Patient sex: M
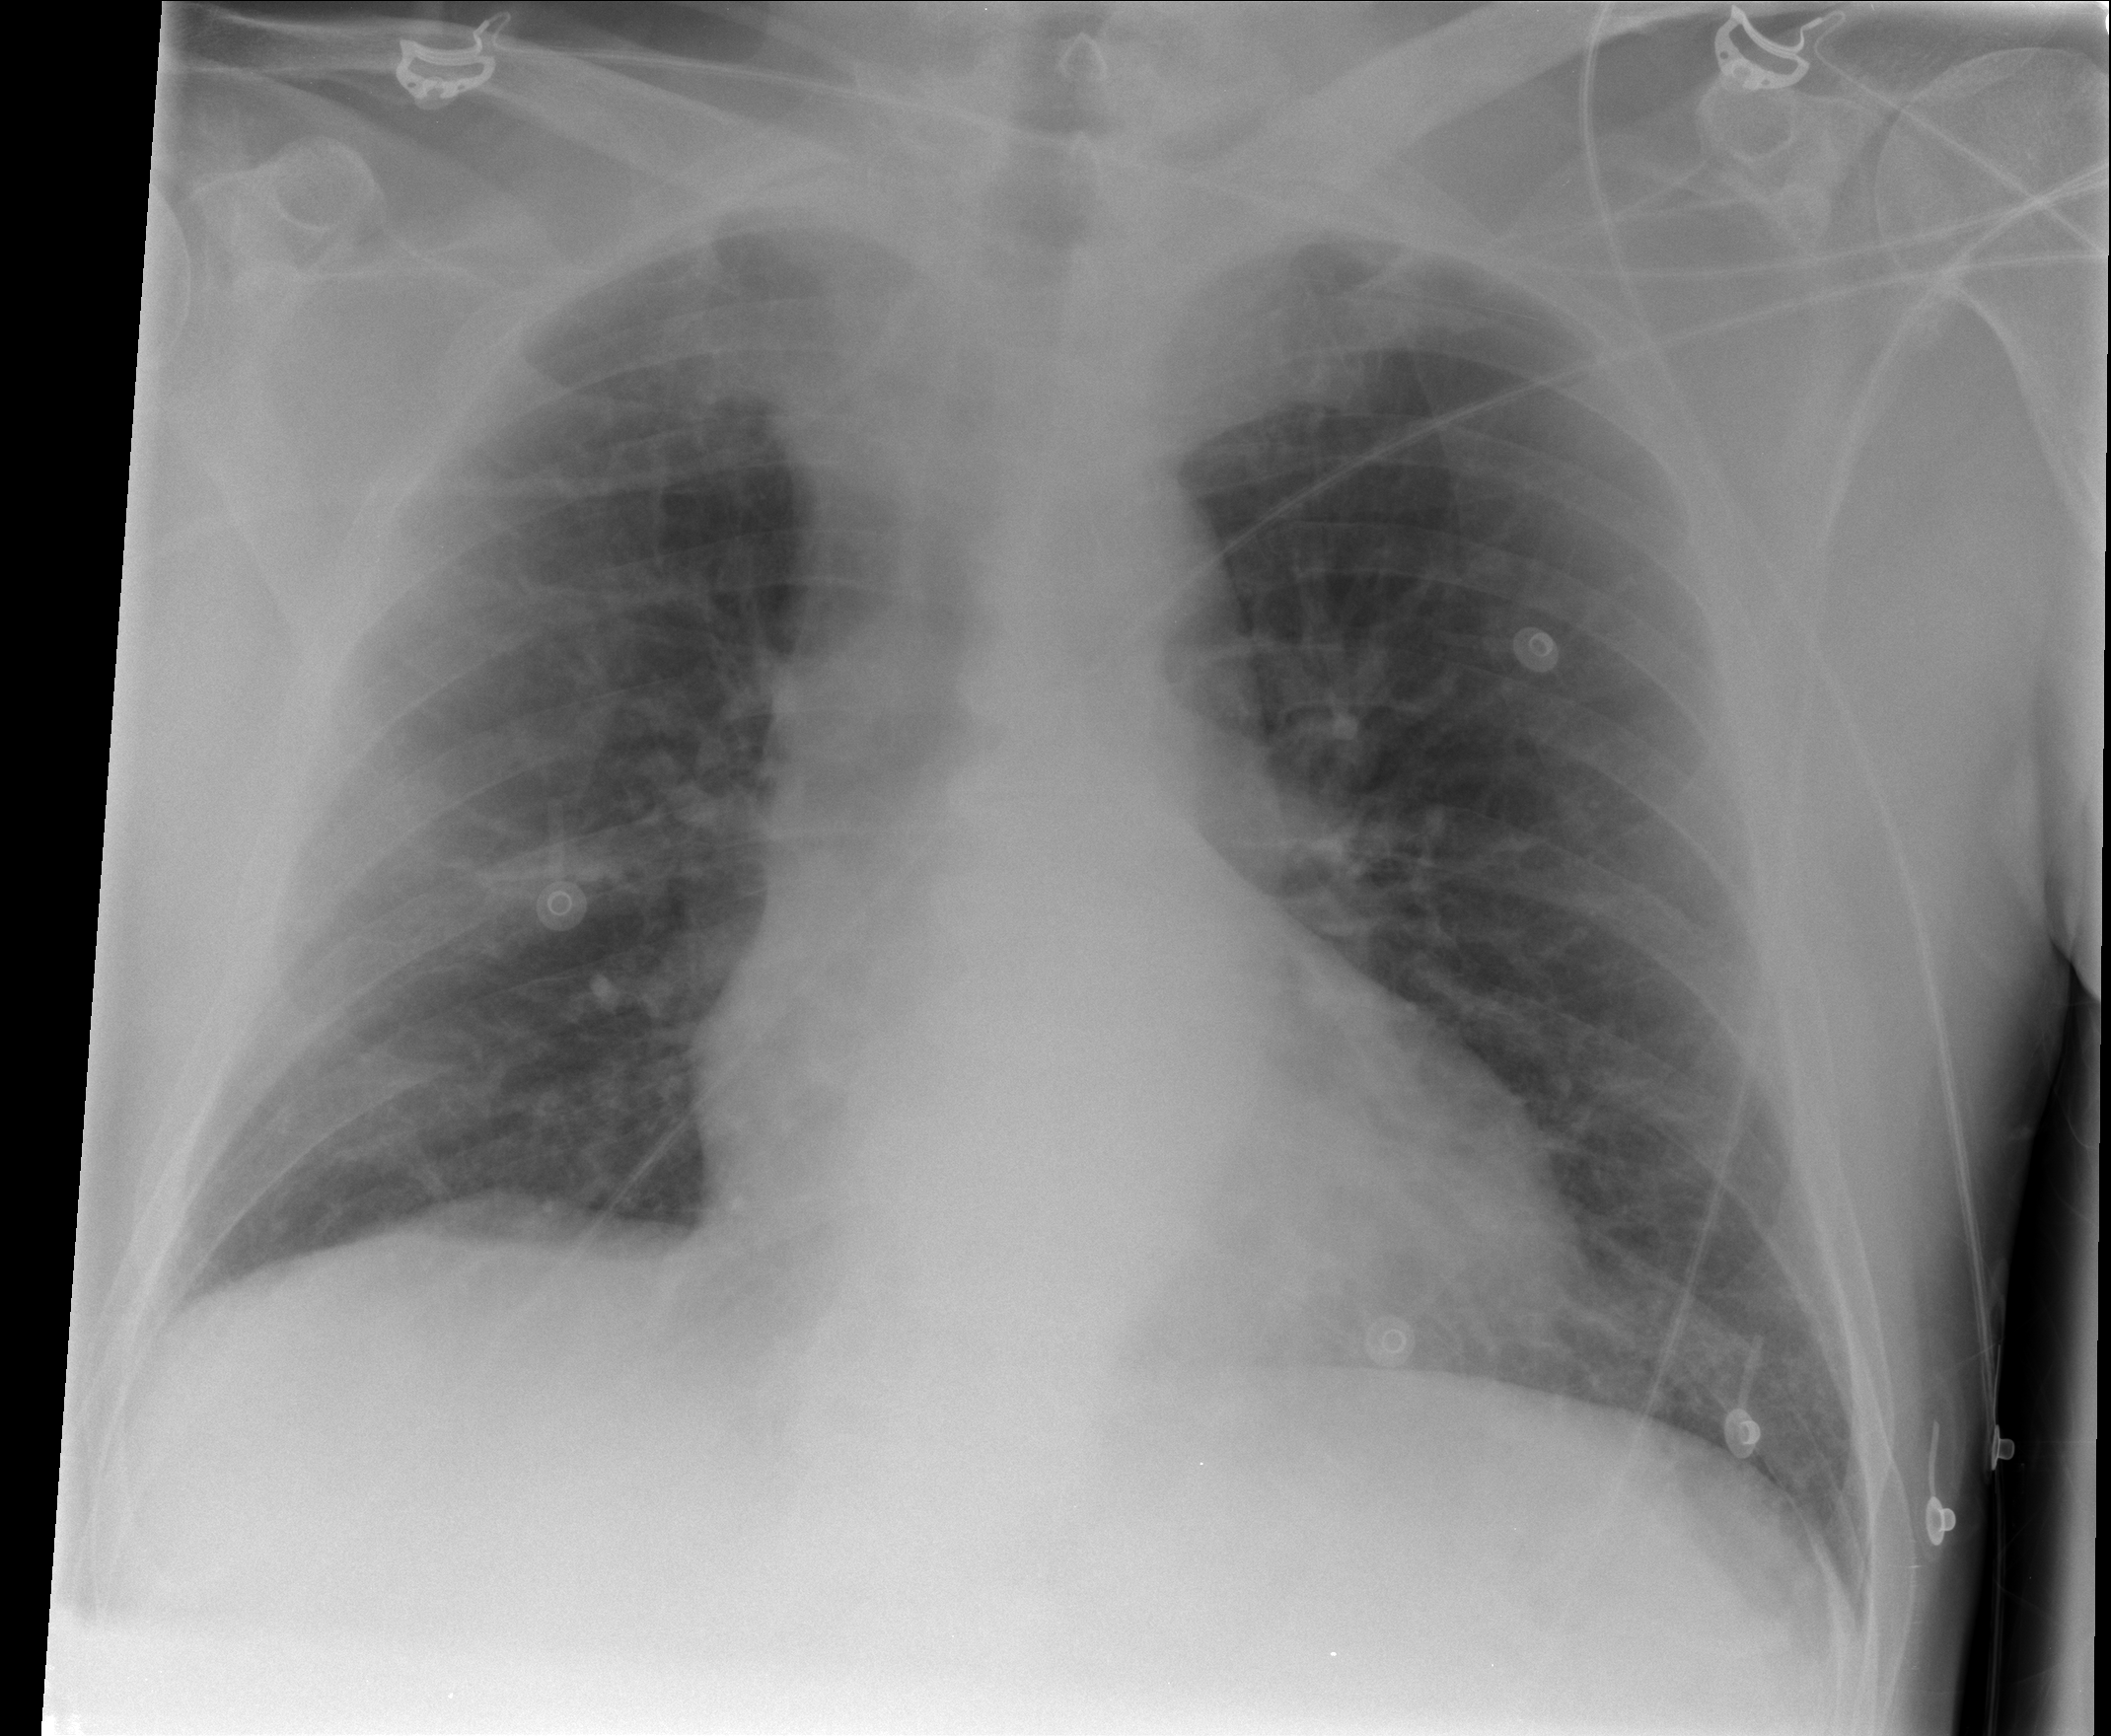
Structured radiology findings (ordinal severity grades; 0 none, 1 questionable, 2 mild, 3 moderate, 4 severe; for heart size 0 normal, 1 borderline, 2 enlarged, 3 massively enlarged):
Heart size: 1
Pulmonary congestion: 1
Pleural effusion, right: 1
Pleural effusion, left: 0
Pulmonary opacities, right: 0
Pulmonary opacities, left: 0
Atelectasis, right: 2
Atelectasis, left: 0